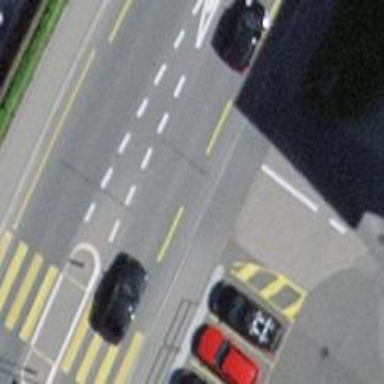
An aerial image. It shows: Unmarked road crossing.